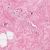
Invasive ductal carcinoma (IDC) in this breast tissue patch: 0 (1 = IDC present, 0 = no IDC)